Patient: sex F, age 34
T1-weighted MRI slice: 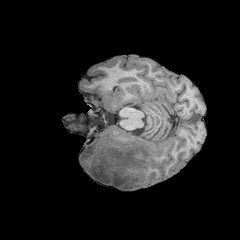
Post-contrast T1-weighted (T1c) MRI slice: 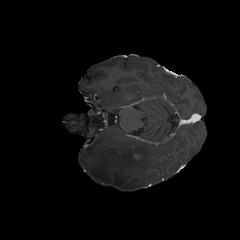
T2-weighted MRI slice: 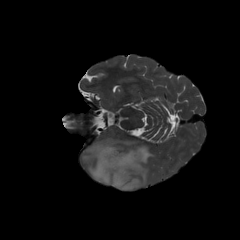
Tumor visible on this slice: yes
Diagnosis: Astrocytoma, IDH-mutant
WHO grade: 3